Question: I have noticed this weird behavior in firefox, it seems like font have some colorful noise. The example is shown in the image.

Does anyone know how this can be solved? With some CSS media type (which now is screen)?
I'm using firefox 4.0.1.
Any help is appreciated.
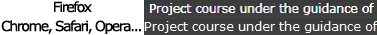
Answer: You're seeing subpixel font positioning and rendering. I assume that you're on Windows, which is why you only see it with Firefox 4 (and IE9, if you try that). On Mac, Firefox has done this for a very long time.